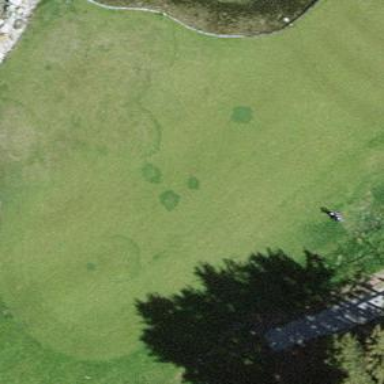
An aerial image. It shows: Golf fairway surrounded by grass.